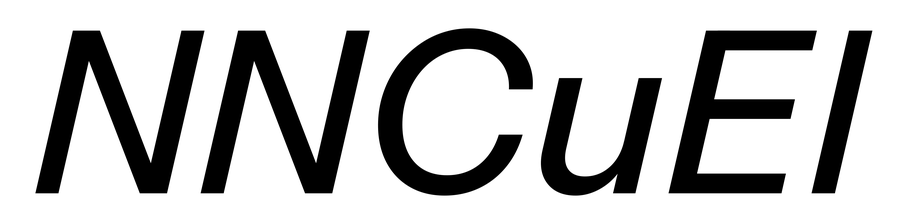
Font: InstrumentSans-Italic_Medium_Italic